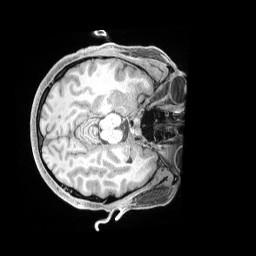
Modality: T1w
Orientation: axial
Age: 36
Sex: male
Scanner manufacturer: siemens
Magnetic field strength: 3 T
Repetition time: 2 s
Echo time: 0.00211 s